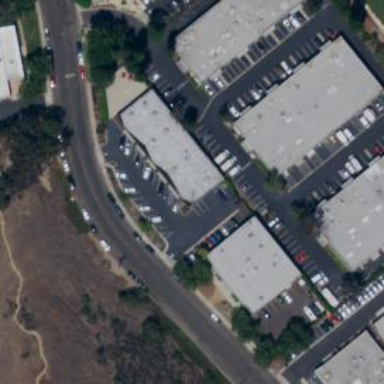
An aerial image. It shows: Industrial building.